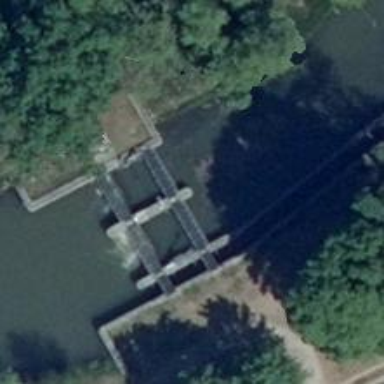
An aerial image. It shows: Weir along the waterway.